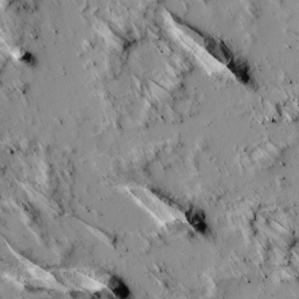
Label: non_frost